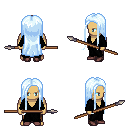
a pixel art fantasy rpg character, male body template, human, tanned skin, gray robe, robe skirt, white cyan extra-long hairstyle, maroon shoes, spear, four views (front, back, left, right), 2x2 character sprite sheet, small pixel art, hard edges, no anti-aliasing